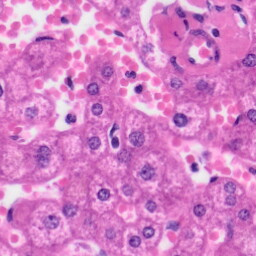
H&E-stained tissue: Liver